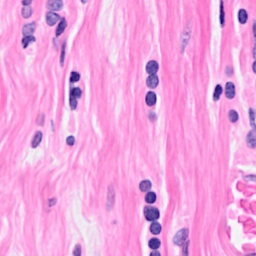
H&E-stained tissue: Breast